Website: macys
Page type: billing-address
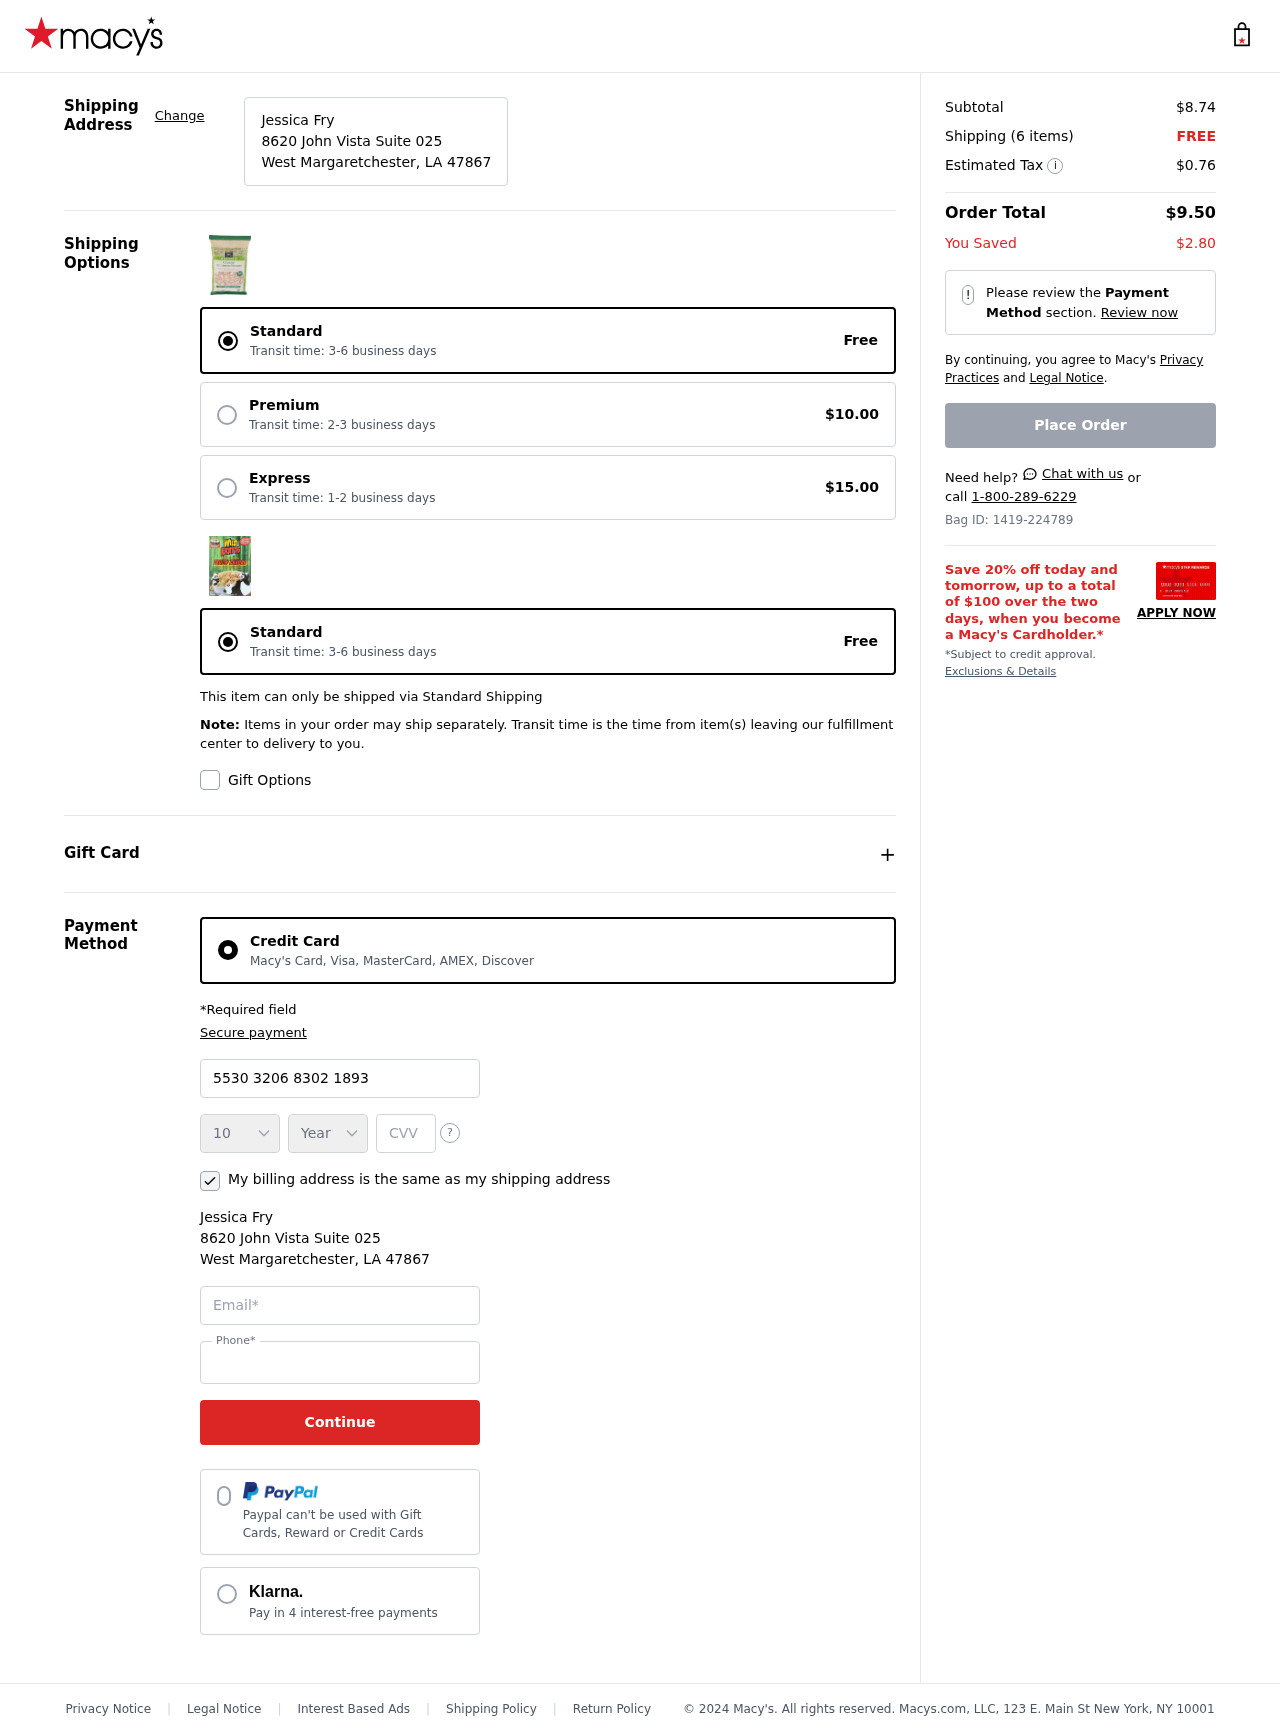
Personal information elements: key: PII_CARD_CVV
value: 260
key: PII_CARD_EXPIRY_MONTH
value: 10
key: PII_CARD_EXPIRY_YEAR
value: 27
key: PII_CARD_NUMBER
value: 5530 3206 8302 1893
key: PII_CITY_STATE_ZIP
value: West Margaretchester, LA 47867
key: PII_EMAIL
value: jessicafry@gmail.com
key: PII_FULLNAME
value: Jessica Fry
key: PII_PHONE
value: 5744510479
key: PII_STREET
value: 8620 John Vista Suite 025
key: PII_FULLNAME2
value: Jessica Fry
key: PII_STREET2
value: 8620 John Vista Suite 025
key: PII_CITY_STATE_ZIP2
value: West Margaretchester, LA 47867
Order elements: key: ORDER_SUBTOTAL
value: $8.74
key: ORDER_NUM_ITEMS
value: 6
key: ORDER_SHIPPING_COST
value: FREE
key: ORDER_TAX
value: $0.76
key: ORDER_TOTAL
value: $9.50
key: ORDER_SAVINGS
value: $2.80
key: ORDER_ID
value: Bag ID: 1419-224789